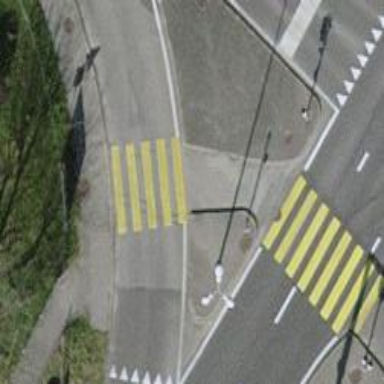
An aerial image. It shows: Marked crossing on footway.